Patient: sex F, age 35
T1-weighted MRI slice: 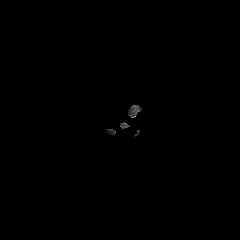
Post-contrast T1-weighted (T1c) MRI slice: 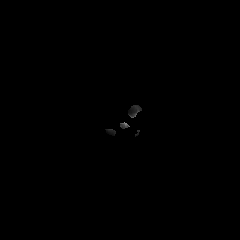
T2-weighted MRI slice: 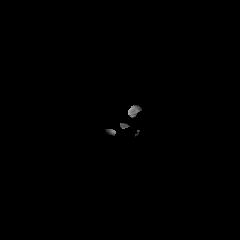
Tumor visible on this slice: no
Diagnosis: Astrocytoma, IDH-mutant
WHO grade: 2